Question: How to use "Browser Console" from Worker?
Edit:
I hate the dum pconsole:
I just started using 'ChromeWorker's and couldn't use the awesome 'console.log'. But the console window is soooo bad, things are cut off, you cant scroll etc etc. Is there any alternative to 'dump' from 'ChromeWorker'? I know of 'throw' but that interrupts the code.
Picture of the 'firefox.exe -console' (the dump console) im talking about:

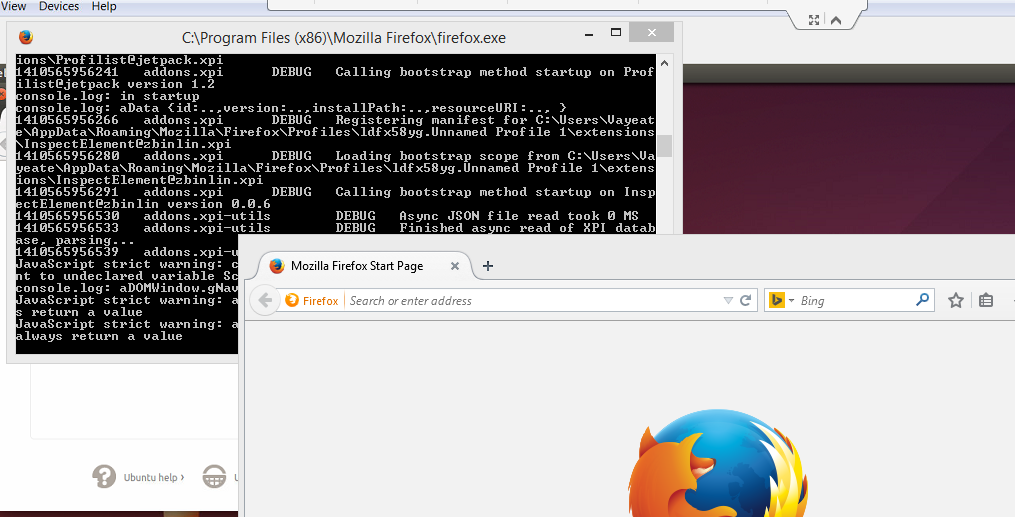
Answer: Alternatives to 'dump()' or 'throw()' in a Worker (Your question is not clear as to you wanting a different to use for output to the System Console, or if you are wanting alternatives to using the System Console as the display for text output from a Worker):
1. If you are desiring to use the System Console (i.e. "Native Console", "Dump Console"), there does not appear to be an alternative to dump() and throw() from JavaScript, or at least I did not find one in searching the docs and trying a variety of things. You can, however, control the properties of the system console to alleviate some of the issues you mentioned in your question. How to do so depends on your OS (see below).
2. The MDN docs indicate that you can redirect the output which is directed to the System Console with the -console option to a file by redirecting stderr. Effectively, this implies that you should be able to redirect that output to whatever you desire. This would include any display/paging/console like application/process you desire. Obviously, how to do this and what alternatives are available depend on your OS. There are many different options and possibilities.
3. Using the JavaScript Console from a Worker: The MDN docs indicate that the "normal" console (e.g. Web Console, Browser Console, JavaScript Console, etc.) is available to Workers through the WorkerGlobalScope property. Thus, the normal console is accessed through WorkerGlobalScope.console, or perhaps self.console or a GlobalScope specialized by worker type. So, the normal console.log() should be self.console.log(). As of Firefox 32.0.1 self.console.log and multiple other self.console.* methods are defined as functions in the worker's context, but produce no output in any of the consoles. Thus, we have to fake it (see Polyfill).
Re: Your issues with the System Console:
[Pulling info from our comments to my previous answer into this one to consolidate what should actually be relevant into one answer]:
The console to which you are referring in your question is the "System Console", also referred to as the "Native Console". The characteristics of this console will depend on the operating system on which you are running Firefox. Thus, we need to know what OS you are using.
On Windows (you previously asked a Windows based FF question elsewhere, so the info may be helpful): The properties of the window are accessed through the menu opened by right-clicking on the window title-bar -->properties. You then want the "Layout" tab. You probably also want to change the font under the "Font" tab. You can change the width and height of the window that is displayed as well as the width and height of the buffer. Changing the size of the buffer allows you to have a larger, scrollable area that is not cropped. You can then assign the changes to the shortcut that started the window and have your changes come up the next time your start Firefox (at least it does if you have created a shortcut to access a particular profile and added the -console to it). This was tested with a shortcut that contained the following in the "Target" field: '"C:\Program Files\Mozilla Firefox
irefox.exe" -purgecaches -no-remote -P "<your profile name here>"'.
---
## Polyfill:
There were a significant number of methods described in the <URL>.
This polyfill relies on hijacking very specific messages posted back to the calling process. If the passed message is an object with '{type : "Console message", subType : <one of the console types>}' then it is assumed to be a message that is to be forwarded to the console via the method specified in the subType.
The following code has been tested in the worker code you provided.
There are two alternates for the code in bootstrap.js. Alternate 1 should be used if you are really only going to use the uncomplicated printing of incoming messages. Alternate #2: If you were already doing complex processing of messages, it might be conceptually easier to make the console message handling a wrapper function.
Code added to your :
'''
var console = {
log : function (msg) {
var toSend = { type : "Console message", subType : "log", message : msg};
postMessage(toSend);
},
error : function (msg) {
var toSend = { type : "Console message", subType : "error", message : msg};
postMessage(toSend);
},
/* Not an actual function.
_exception : function (msg) {
var toSend = { type : "Console message", subType : "_exception", message : msg};
postMessage(toSend);
},
*/
info : function (msg) {
var toSend = { type : "Console message", subType : "info", message : msg};
postMessage(toSend);
},
warn : function (msg) {
var toSend = { type : "Console message", subType : "warn", message : msg};
postMessage(toSend);
},
/* Not a standard function, and did not want to deal with an arbitrary number of parameters.
assert : function (msg,stat) {
var toSend = { type : "Console message", subType : "assert", message : msg, status : stat};
postMessage(toSend);
},
*/
/* Not an actual function.
count : function (msg) {
var toSend = { type : "Console message", subType : "count", message : msg};
postMessage(toSend);
},
*/
debug : function (msg) {
var toSend = { type : "Console message", subType : "debug", message : msg};
postMessage(toSend);
},
dir : function (msg) {
var toSend = { type : "Console message", subType : "dir", message : msg};
postMessage(toSend);
},
group : function (msg) {
var toSend = { type : "Console message", subType : "group", message : msg};
postMessage(toSend);
},
/* Not an actual function.
groupCollapsed : function (msg) {
var toSend = { type : "Console message", subType : "groupCollapsed", message : msg};
postMessage(toSend);
},
*/
groupEnd : function (msg) {
var toSend = { type : "Console message", subType : "groupEnd", message : msg};
postMessage(toSend);
},
/* Not actual functions. Probably would not have worked correctly anyway.
profile : function (msg) {
var toSend = { type : "Console message", subType : "profile", message : msg};
postMessage(toSend);
},
profileEnd : function (msg) {
var toSend = { type : "Console message", subType : "profileEnd", message : msg};
postMessage(toSend);
},
*/
/* Not an actual function.
table : function (msg) {
var toSend = { type : "Console message", subType : "table", message : msg};
postMessage(toSend);
},
*/
time : function (msg) {
var toSend = { type : "Console message", subType : "time", message : msg};
postMessage(toSend);
},
timeEnd : function (msg) {
var toSend = { type : "Console message", subType : "timeEnd", message : msg};
postMessage(toSend);
},
trace : function (msg) {
var toSend = { type : "Console message", subType : "trace", message : msg};
postMessage(toSend);
},
}
'''
Alternate #1: Code added (with a small amount of context) in your (just insert handling console messages inline):
'''
function handleMessageFromWorker(msg) {
if ( typeof msg.data == "object"
&& typeof msg.data.type == "string"
&& typeof msg.data.subType == "string"
&& msg.data.type == "Console message"
&& typeof console[msg.data.subType] == "function"
){
if(msg.data.subType == "trace") {
//This will not work as desired.
//Obviously doing a trace here will output a trace of this function, not the worker.
console.error("WORKER STACK TRACE REQUESTED: This is NON-FUNCTIONAL.");
return;
} //else
console<URL>;
return;
}
console.log('incoming message from worker, msg:', msg);
}
myWorker.addEventListener('message', handleMessageFromWorker);
'''
Alternate #2: Code added/changed (with a small amount of context) in your (wrap the message handler with a function that handles the console messages, keeps this conceptually a bit more separate):
'''
function wrapHandleMessageFromWorker(msg) {
if ( typeof msg.data == "object"
&& typeof msg.data.type == "string"
&& typeof msg.data.subType == "string"
&& msg.data.type == "Console message"
&& typeof console[msg.data.subType] == "function"
){
if(msg.data.subType == "trace") {
//This will not work as desired.
//Obviously doing a trace here will output a trace of this function, not the worker.
console.error("WORKER STACK TRACE REQUESTED: This is NON-FUNCTIONAL.");
return;
} //else
console<URL>;
return;
}
handleMessageFromWorker(msg);
}
function handleMessageFromWorker(msg) {
console.log('incoming message from worker, msg:', msg);
}
myWorker.addEventListener('message', wrapHandleMessageFromWorker);
'''
added to :
'''
function sendOutput(){
dump("
Sending console output....");
//self.console.profile();
self.console.time("timeTest");
self.console.log("This is a worker test message.");
self.console.error("This is a worker error message.");
self.console.info("This is a worker info message.");
self.console.warn("This is a worker warning message.");
self.console.timeEnd("timeTest");
self.console.trace();
//self.console.profileEnd();
self.console.group();
self.console.log("This is a worker grouped message 1.");
self.console.log("This is a worker grouped message 2.");
self.console.groupEnd();
//self.console.groupCollapsed();
//self.console.log("This is a worker collapsed group message 1.");
//self.console.log("This is a worker collapsed group message 2.");
//self.console.groupEnd();
//self.console.table({first:"first name",last:"last name"});
self.console.dir({first:"first name",last:"last name"});
//self.console.count("first name");
//self.console.count("first name");
//self.console.count("first name");
//self.console.count("first name");
//self.console.assert(false, "test assert false");
//self.console.assert(true, "test assert true");
self.console.debug("This is a worker debug message.");
//self.console._exception("This is a worker _exception message.");
dump("Sent console output.
");
}
var timeoutID = setTimeout(sendOutput, 10000); //I wanted this well after all Firefox initialization so it was easier to see the output.
'''